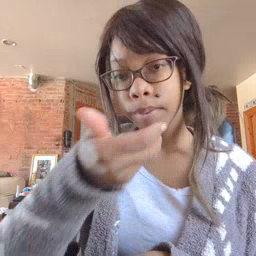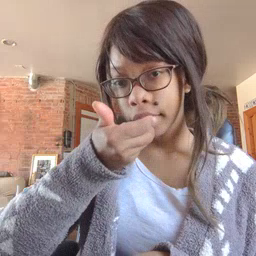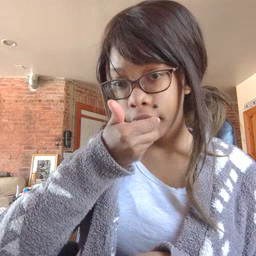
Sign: pizza